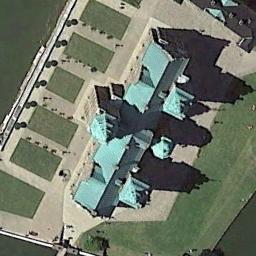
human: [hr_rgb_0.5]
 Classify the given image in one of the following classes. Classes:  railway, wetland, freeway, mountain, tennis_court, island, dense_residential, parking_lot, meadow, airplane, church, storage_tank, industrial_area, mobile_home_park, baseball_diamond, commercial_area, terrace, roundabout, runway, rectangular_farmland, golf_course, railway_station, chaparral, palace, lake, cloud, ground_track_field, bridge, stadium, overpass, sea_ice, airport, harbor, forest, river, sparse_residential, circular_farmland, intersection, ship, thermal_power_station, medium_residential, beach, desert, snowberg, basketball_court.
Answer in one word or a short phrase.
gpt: palace